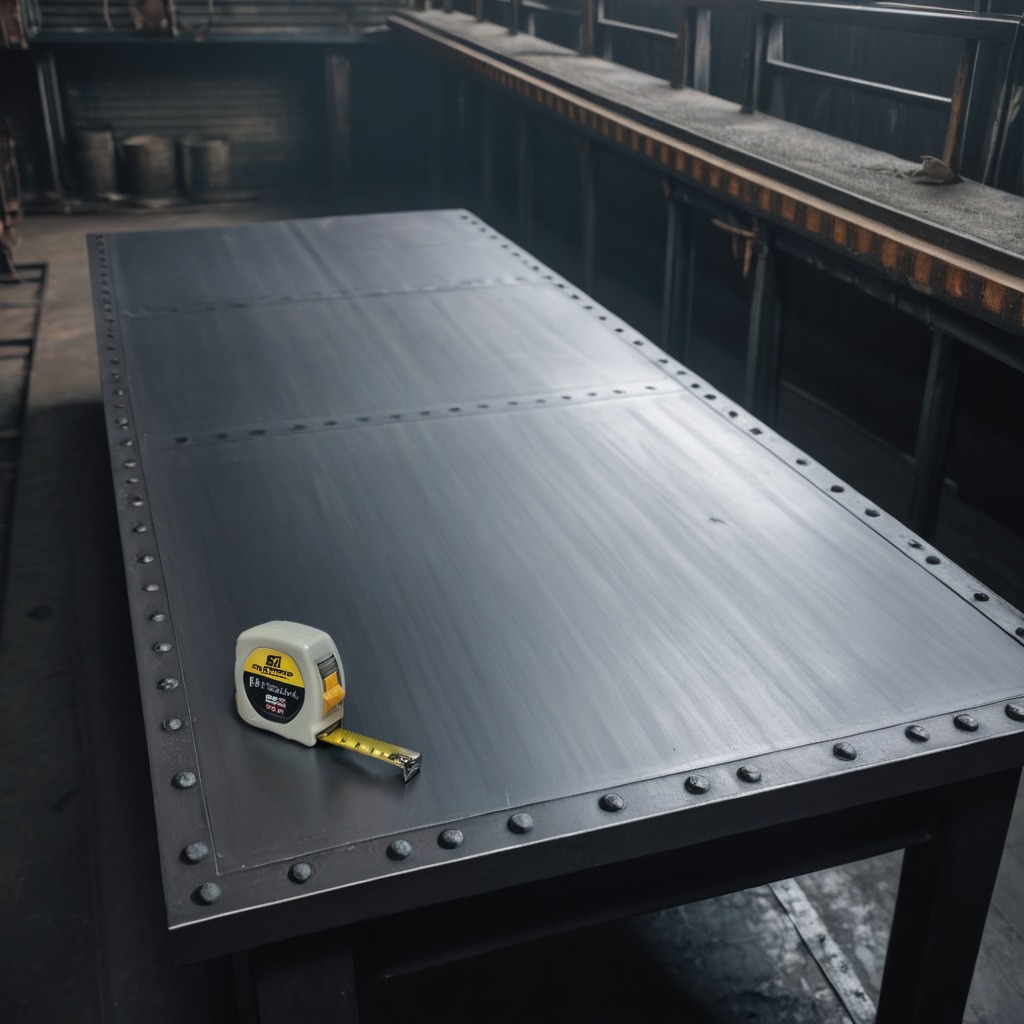
A measuring tape lies on a cold steel table in a mining workshop.